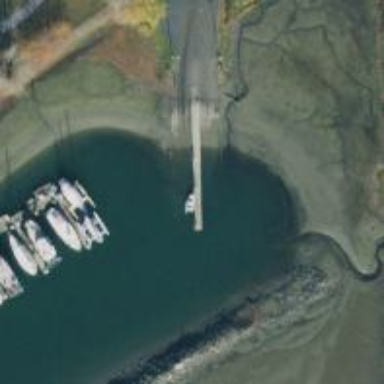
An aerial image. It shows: Slipway on leisure land.